Field crop: maize
Growth stage: 2
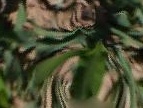
Species: maize